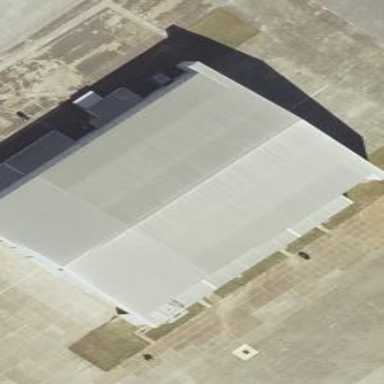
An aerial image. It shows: Hangar building located at airport.